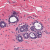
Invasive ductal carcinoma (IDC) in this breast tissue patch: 0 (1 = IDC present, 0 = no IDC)